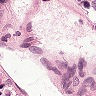
Metastatic tissue present: no